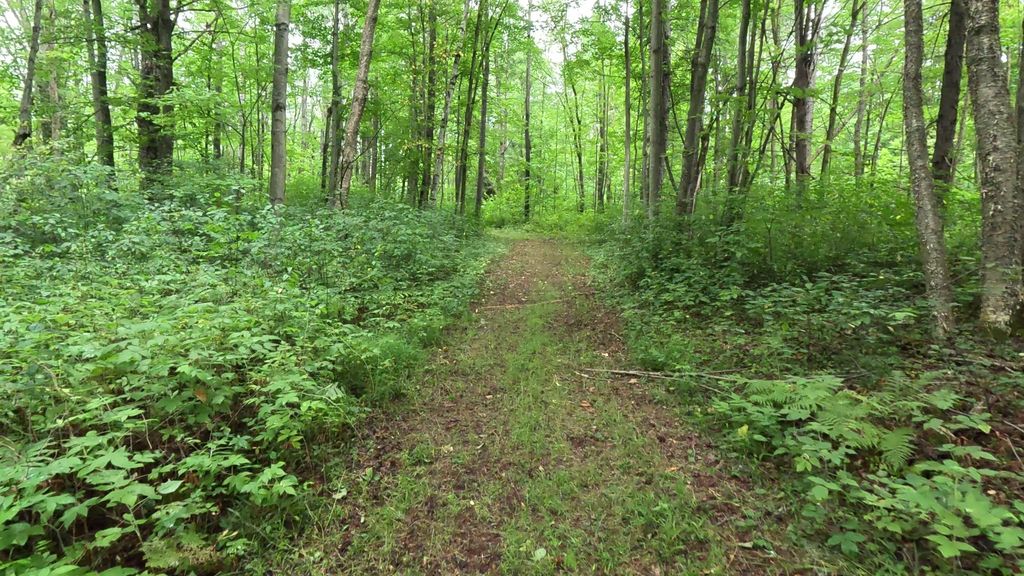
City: ottawa-gatineau